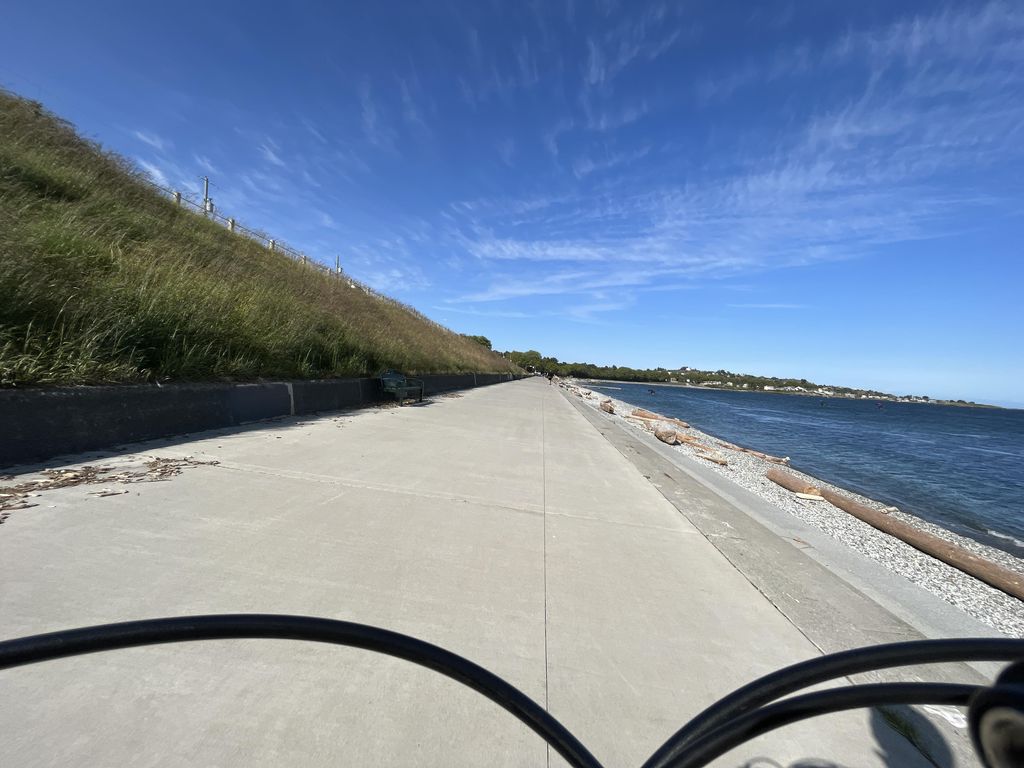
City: victoria